Question: This is the expansion diagram of a second-order Rubik's Cube. Given the initial state, you can perform 18 standard operations. Find the minimum number of steps to make the Rubik's Cube reach the restored state. The goal is to restore the cube to its original state, with green on the front face, white on the top, and yellow on the bottom, disregarding isomorphic configurations.
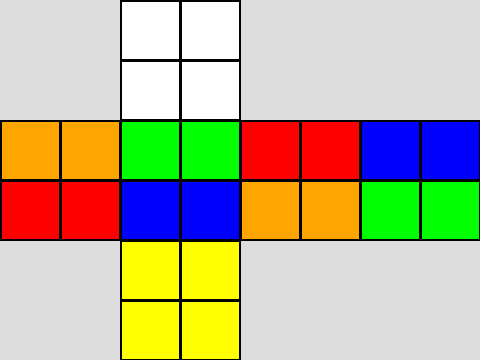
Answer: 1